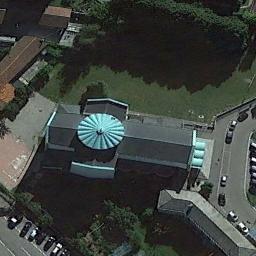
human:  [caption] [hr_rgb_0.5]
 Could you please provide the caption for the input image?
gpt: This is a church, Which is surrounded by grass .

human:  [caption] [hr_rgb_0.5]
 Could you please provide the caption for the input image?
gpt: A church with cyan and gray roofs, The main house of the church has a cross-shaped roof, And there are many trees and parked vehicles around the church .

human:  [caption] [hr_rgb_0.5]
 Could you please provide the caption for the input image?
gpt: The church with a green circular dome and the rest of the church has a cross-shaped sloping roof .

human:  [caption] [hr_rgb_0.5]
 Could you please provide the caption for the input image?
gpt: The church with a blue circular roof is next to the grass with a road passed by .

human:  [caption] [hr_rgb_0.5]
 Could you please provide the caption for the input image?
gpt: A church with a round blue top is beside a lawn by the roadside .